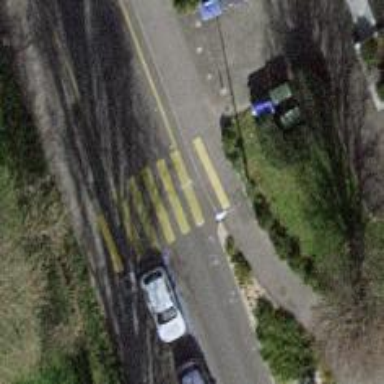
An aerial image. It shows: Zebra crossing for pedestrians.